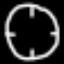
Label: clock